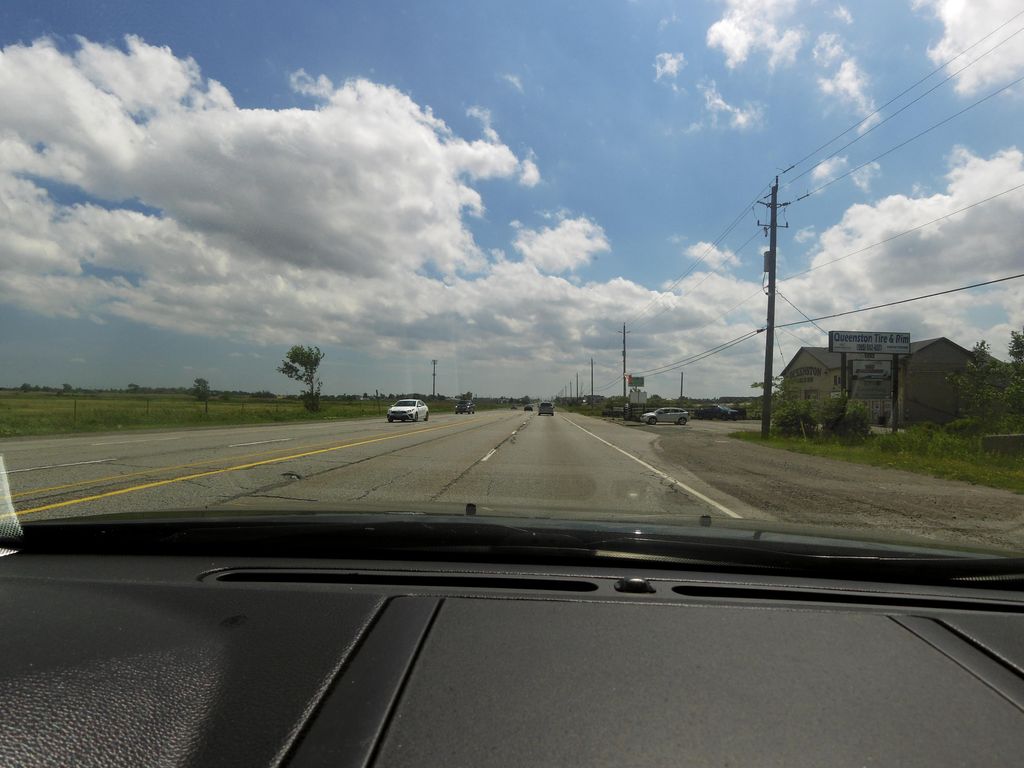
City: hamilton